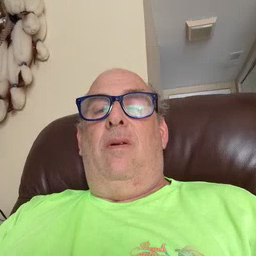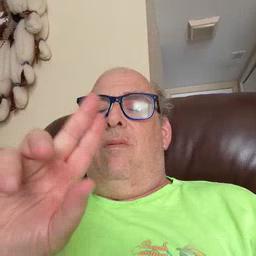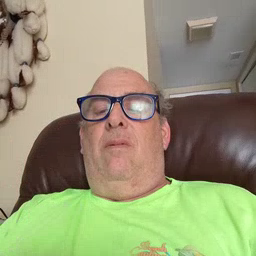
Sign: no